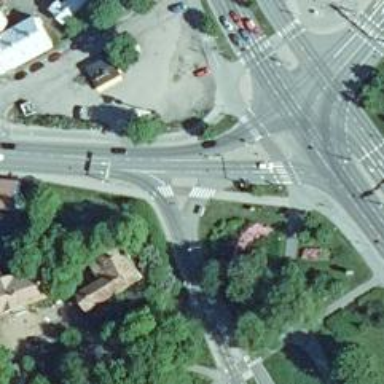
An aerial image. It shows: Asphalt footway with traffic island that includes crossing.